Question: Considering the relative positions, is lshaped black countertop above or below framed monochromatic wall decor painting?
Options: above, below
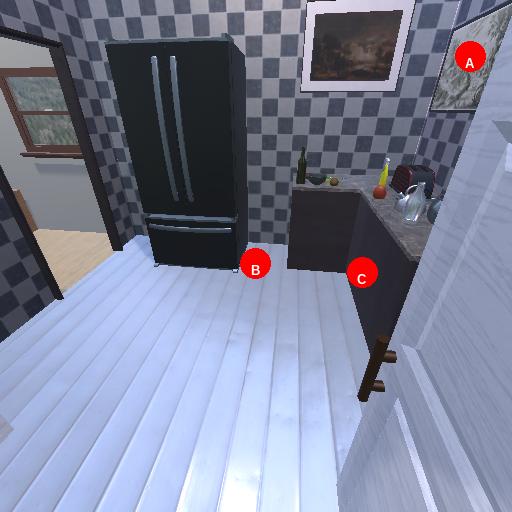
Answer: above